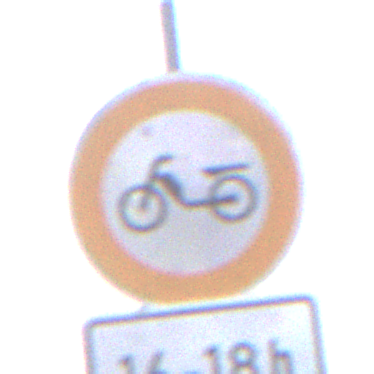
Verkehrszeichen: VerbotMofas
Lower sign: ZeitangabenOhneBeschraenkungAufWochentage1
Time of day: SunriseSunset
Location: Outdoor (RoadRail)
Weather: PartlyCloudy
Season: NotSpecified
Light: Natural